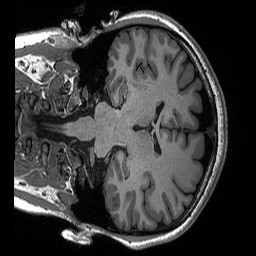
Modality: T1w
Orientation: coronal
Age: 31
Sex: female